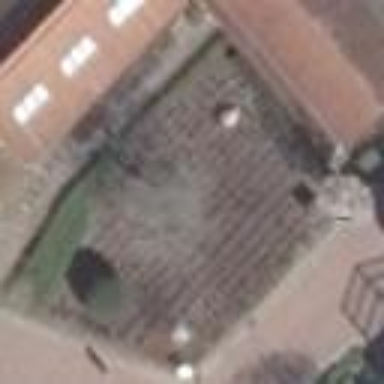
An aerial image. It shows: Flowerbed.